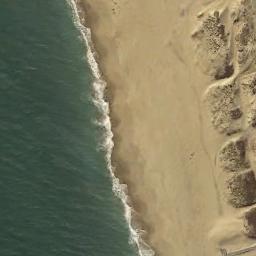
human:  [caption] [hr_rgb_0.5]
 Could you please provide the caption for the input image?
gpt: The sea by the beach is green .

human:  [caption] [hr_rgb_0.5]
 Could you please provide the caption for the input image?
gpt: The beach is made up of dark green seawater and yellow coast with some hills .

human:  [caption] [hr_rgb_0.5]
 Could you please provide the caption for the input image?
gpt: The beach with khaki sand and some hills on the beach .

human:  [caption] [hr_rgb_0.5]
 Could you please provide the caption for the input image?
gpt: The blue sea and sandy beach with mounds of earth .

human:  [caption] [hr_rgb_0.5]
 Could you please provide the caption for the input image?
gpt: There is a beach near the sea .